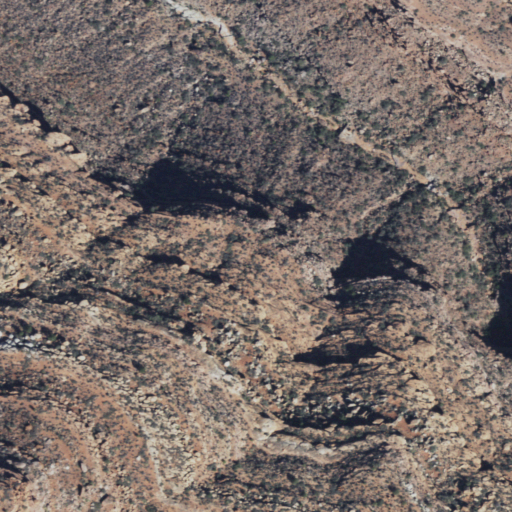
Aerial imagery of plain(s) in Arizona named Drummond Plateau containing shrub and barren land